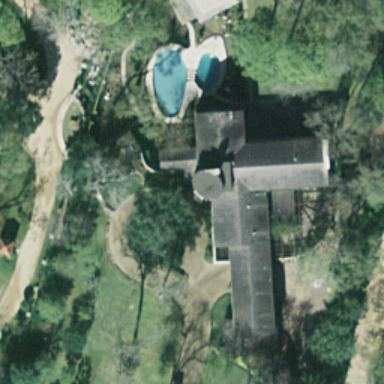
A villa with grey roofs is surrounded by lush plants in the sparse residential area .